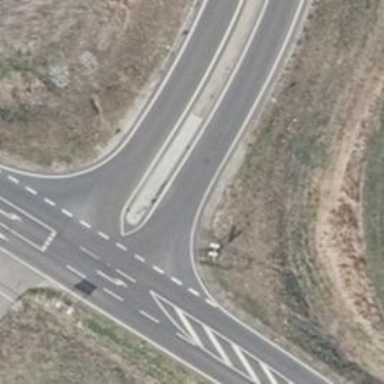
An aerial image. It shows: Asphalt motorway link.